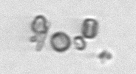
Label: Thalassiosira_sp_aff_mala